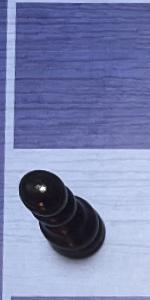
Label: Pawn_Black